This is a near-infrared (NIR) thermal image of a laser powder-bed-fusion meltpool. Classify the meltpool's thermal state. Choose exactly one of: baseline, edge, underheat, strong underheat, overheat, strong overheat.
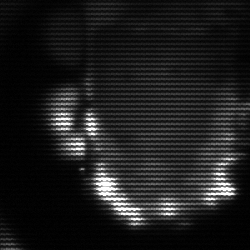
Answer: baseline